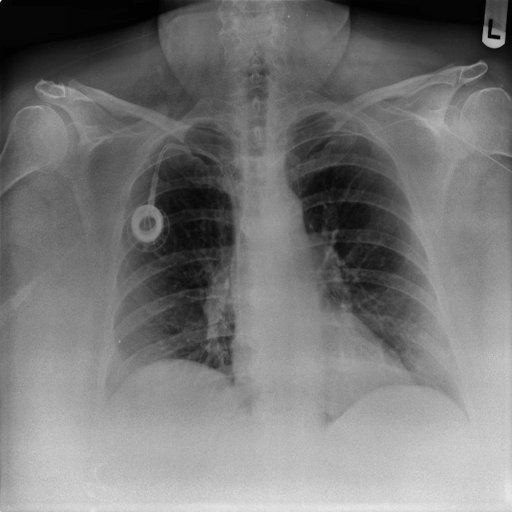
Finding: NORMAL